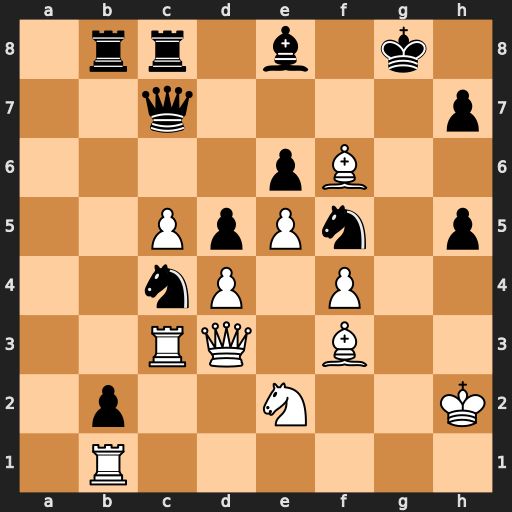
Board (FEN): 1rr1b1k1/2q4p/4pB2/2PpPn1p/2nP1P2/2RQ1B2/1p2N2K/1R6
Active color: w
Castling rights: -
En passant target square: -
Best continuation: Bxd5 exd5 Qxf5 Bg6 Rg3